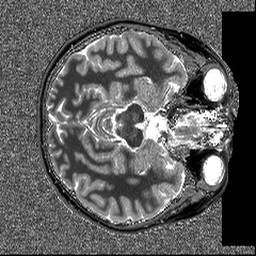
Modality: T1map
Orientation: axial
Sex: female